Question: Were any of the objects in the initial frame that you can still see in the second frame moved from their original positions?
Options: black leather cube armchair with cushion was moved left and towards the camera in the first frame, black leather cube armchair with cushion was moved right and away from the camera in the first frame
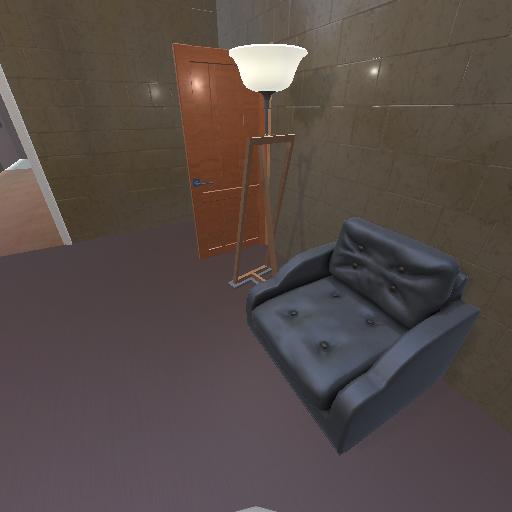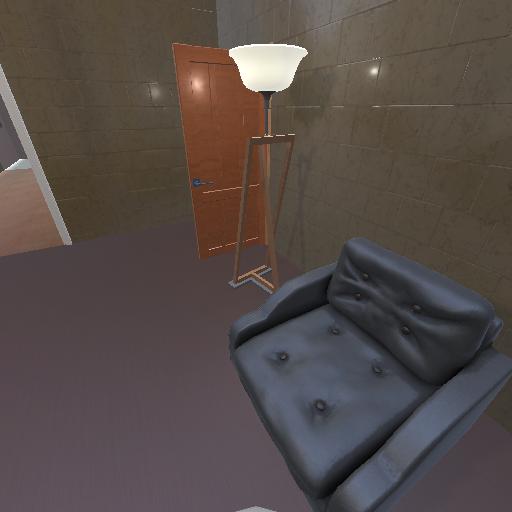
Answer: black leather cube armchair with cushion was moved left and towards the camera in the first frame